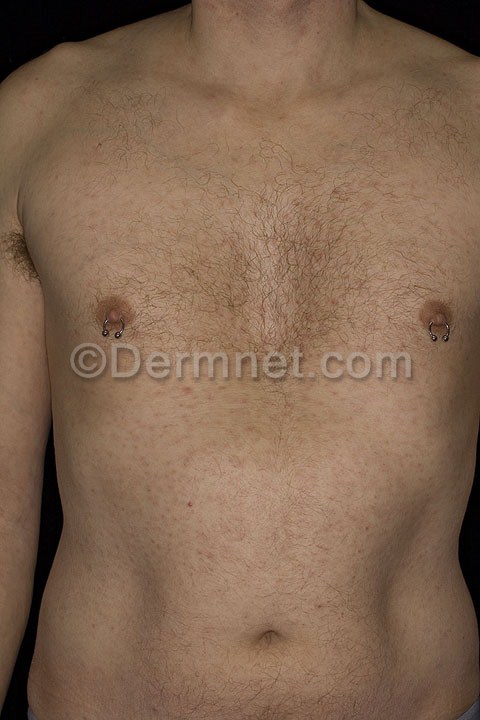
Disease: Herpes HPV and other STDs Photos